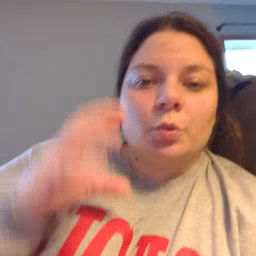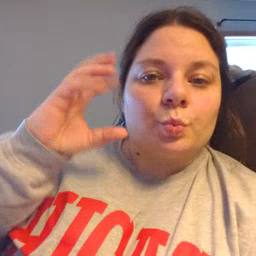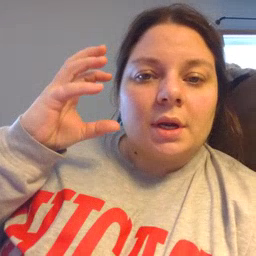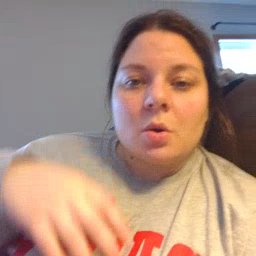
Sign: radio